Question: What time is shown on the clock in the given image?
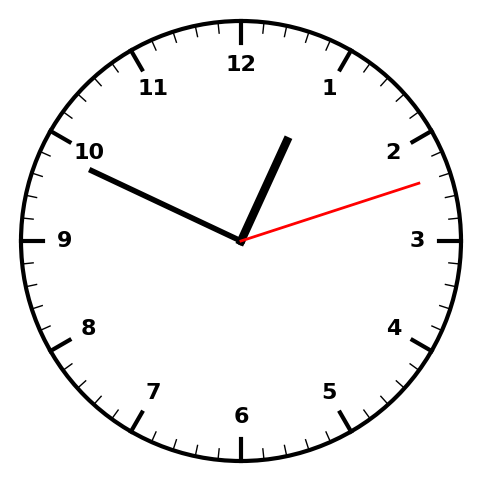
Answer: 12:49:12